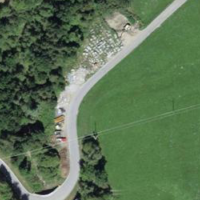
EUNIS habitat code: 24
Species observed at this site:
Linaria vulgaris